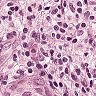
Metastatic tissue present: yes